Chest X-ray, AP view. Patient: 60 years old, sex M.
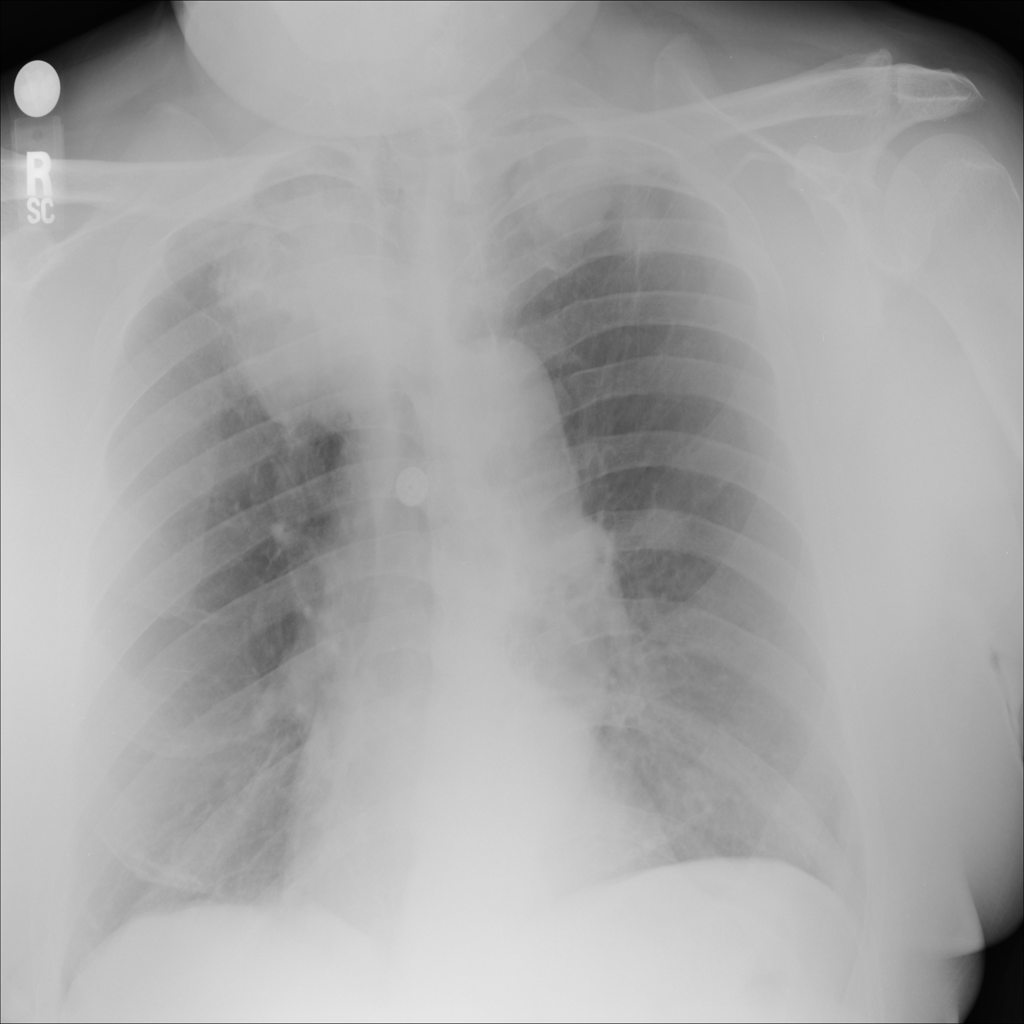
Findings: Nodule